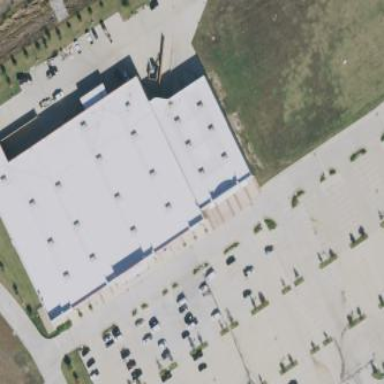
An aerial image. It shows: Retail building.